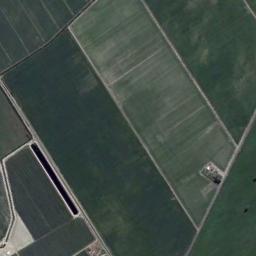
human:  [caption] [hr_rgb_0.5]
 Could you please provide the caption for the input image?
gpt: There are several dirt roads between the rectangular farmlands .

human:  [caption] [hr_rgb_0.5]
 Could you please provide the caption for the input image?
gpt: There are some green rectangular farmland .

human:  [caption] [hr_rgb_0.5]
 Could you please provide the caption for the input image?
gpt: Several green rectangular farmlands of different sizes are arranged in neat rows and a house is surrounded by these farmlands .

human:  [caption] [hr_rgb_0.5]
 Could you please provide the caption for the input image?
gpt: Several neatly arranged green rectangular farm fields .

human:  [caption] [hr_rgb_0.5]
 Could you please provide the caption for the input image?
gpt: There are some green rectangular farmlands .